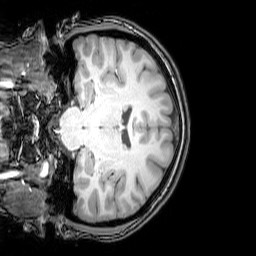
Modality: T1w
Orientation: coronal
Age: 22
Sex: female
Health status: healthy
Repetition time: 0.081 s
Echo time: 0.037 s